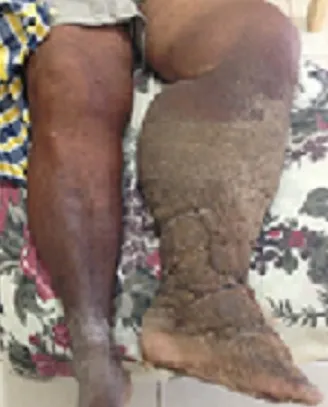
Initial treatment.
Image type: medical_photograph (skin_photograph)